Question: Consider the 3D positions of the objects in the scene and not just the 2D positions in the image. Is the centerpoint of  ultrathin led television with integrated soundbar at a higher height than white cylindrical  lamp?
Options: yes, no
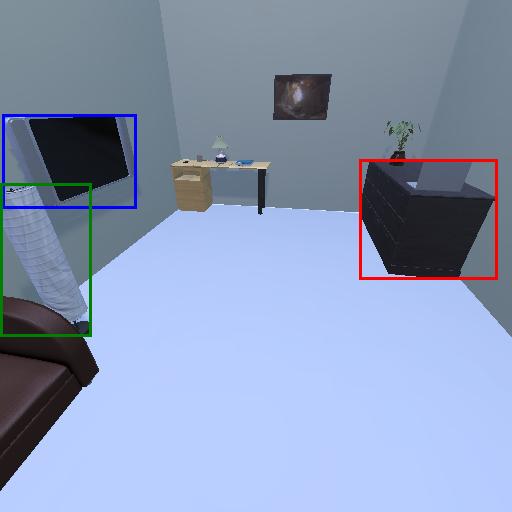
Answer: yes